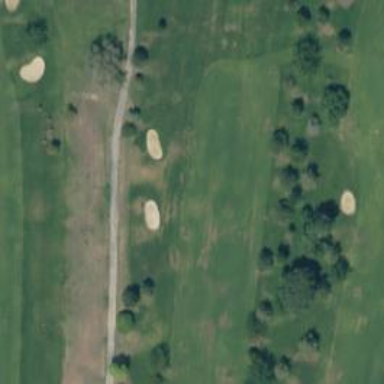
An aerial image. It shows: Golf hole.